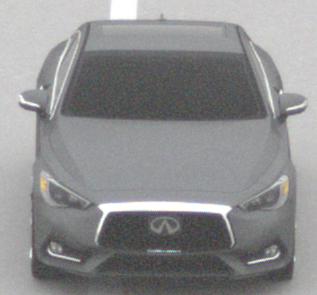
Make: Infiniti
Model: Q60 2.0t
Detailed model: Q60 (V37)
Model produced from: 2016/10
Model produced until: 2018/08
Doors: 2
Color: gray
Road condition: dry road
Daytime: midday
Contrast: low contrast